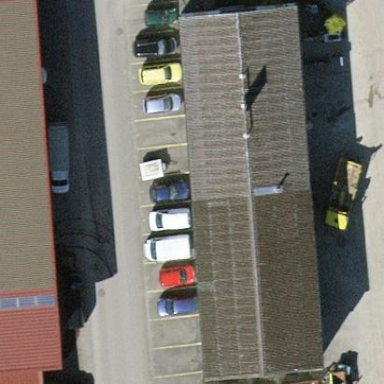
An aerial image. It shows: Industrial building.